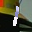
Label: 1